Question: Please have a look at following code snippet,
'''
public class FrameFoo extends JFrame {
private TableAdapter mAdapter;
public FrameFoo() {
HashMap<Integer, String> m = new HashMap<Integer, String>();
m.put(1, "abcdefghijklmnopqrstuvwxyzabcdefghijklmnopqrstuvwxyzabcdefghijklmnopqrstuvwxyz");
m.put(2, "abcdefghijklmnopqrstuvwxyzabcdefghijklmnopqrstuvwxyzabcdefghijklmnopqrstuvwxyz");
m.put(3, "abcdefghijklmnopqrstuvwxyzabcdefghijklmnopqrstuvwxyzabcdefghijklmnopqrstuvwxyz");
m.put(4, "abcdefghijklmnopqrstuvwxyzabcdefghijklmnopqrstuvwxyzabcdefghijklmnopqrstuvwxyz");
m.put(5, "abcdefghijklmnopqrstuvwxyzabcdefghijklmnopqrstuvwxyzabcdefghijklmnopqrstuvwxyz");
m.put(6, "abcdefghijklmnopqrstuvwxyzabcdefghijklmnopqrstuvwxyzabcdefghijklmnopqrstuvwxyz");
m.put(7, "abcdefghijklmnopqrstuvwxyzabcdefghijklmnopqrstuvwxyzabcdefghijklmnopqrstuvwxyz");
mAdapter = new TableAdapter(m);
initComponents();
}
private void initComponents() {
mScrollPane = JScrollPane();
mTable = new JTable();
setDefaultCloseOperation(WindowConstants.EXIT_ON_CLOSE);
setPreferredSize(new java.awt.Dimension(400, 200));
setResizable(false);
mTable.setModel(mAdapter);
mTable.setRowHeight(35);
mScrollPane.setViewportView(mTable);
getContentPane().add(mScrollPane, BorderLayout.CENTER);
pack();
}
public static void main(String args[]) {
try {
for (LookAndFeelInfo info : UIManager.getInstalledLookAndFeels()) {
if ("Nimbus".equals(info.getName())) {
UIManager.setLookAndFeel(info.getClassName());
break;
}
}
} catch (Exception ex) {
ex.printStackTrace();
}
EventQueue.invokeLater(new Runnable() {
public void run() {
new FrameFoo().setVisible(true);
}
});
}
private JScrollPane mScrollPane;
private JTable mTable;
}
'''
and this;
'''
public class TableAdapter extends AbstractTableModel {
private Map<Integer, String> m;
/*
* Assume no changes (add/remove) to m will be made after initialization.
*/
public TableAdapter(Map<Integer, String> m) {
this.m = m;
}
public void notifyDataSetChanged() {
fireTableDataChanged();
}
@Override
public int getRowCount() {
return m.size();
}
@Override
public int getColumnCount() {
return 2;
}
@Override
public String getValueAt(int rowIndex, int columnIndex) {
if (columnIndex < 0 || columnIndex > 1) {
throw new IllegalArgumentException();
}
return columnIndex == 0 ? rowIndex + 1 + "" : m.get(rowIndex + 1);
}
}
'''
Now, when I am adding data to table, it is showing vertical scrollbar when there is a need, but it isn't showing horizontal one, instead it is cropping strings in last column. I am not getting what is going wrong here..
and this is what it looks like,

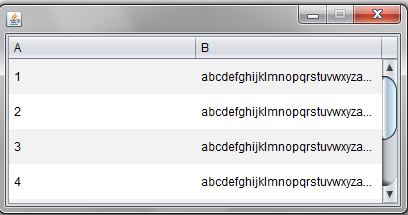
Answer: Add the below code after 'mTable.setRowHeight(35);' in your 'FrameFoo' class
'''
mTable.setAutoResizeMode(JTable.AUTO_RESIZE_OFF);
final TableColumnModel columnModel = mTable.getColumnModel();
for (int column = 0; column < mTable.getColumnCount(); column++) {
int width = 50; // Min width
for (int row = 0; row < mTable.getRowCount(); row++) {
TableCellRenderer renderer = mTable.getCellRenderer(row, column);
Component comp = mTable.prepareRenderer(renderer, row, column);
width = Math.max(comp.getPreferredSize().width, width);
}
columnModel.getColumn(column).setPreferredWidth(width);
}
'''